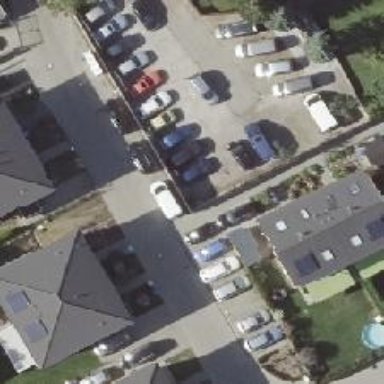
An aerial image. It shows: Living street.